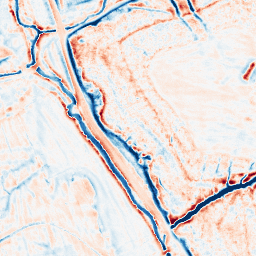
Category: edge_preserving
Decomposition family: bilateral
Decomposition parameters: d: 15
sigma_color: 75
sigma_space: 50
Upsampling method: bicubic
Upsampling parameters: scale: 8
Upsampling scale: 8